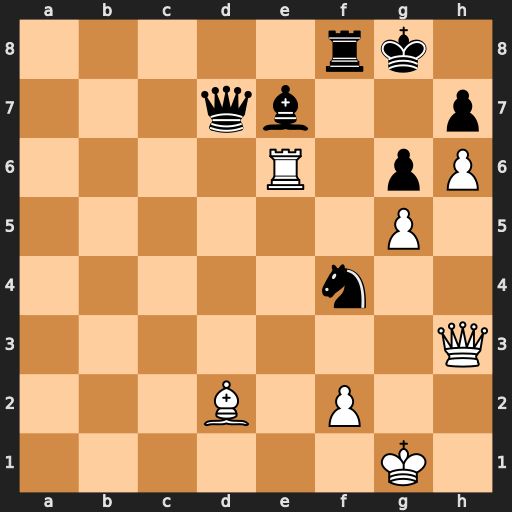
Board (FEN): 5rk1/3qb2p/4R1pP/6P1/5n2/7Q/3B1P2/6K1
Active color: w
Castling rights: -
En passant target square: -
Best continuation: Rxg6+ Nxg6 Qxd7